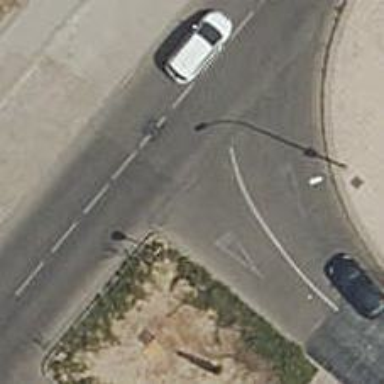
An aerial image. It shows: Road with "give way" sign.